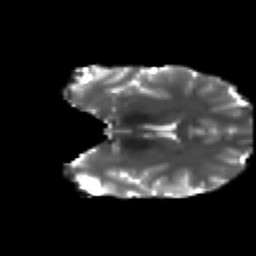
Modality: T2w
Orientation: coronal
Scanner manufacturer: ge
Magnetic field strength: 3 T
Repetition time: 7.98 s
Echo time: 0.0701 s